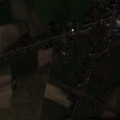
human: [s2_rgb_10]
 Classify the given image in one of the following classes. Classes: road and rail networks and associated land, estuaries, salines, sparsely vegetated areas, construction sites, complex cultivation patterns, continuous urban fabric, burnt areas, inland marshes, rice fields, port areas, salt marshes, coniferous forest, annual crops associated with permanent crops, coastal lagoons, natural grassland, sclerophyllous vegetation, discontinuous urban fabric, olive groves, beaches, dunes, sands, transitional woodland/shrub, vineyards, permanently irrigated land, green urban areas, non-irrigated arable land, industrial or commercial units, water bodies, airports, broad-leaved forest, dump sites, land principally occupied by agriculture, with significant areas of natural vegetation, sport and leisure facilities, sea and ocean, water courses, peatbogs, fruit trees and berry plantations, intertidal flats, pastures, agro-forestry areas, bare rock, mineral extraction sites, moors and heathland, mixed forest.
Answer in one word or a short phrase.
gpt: discontinuous urban fabric, non-irrigated arable land, pastures, complex cultivation patterns